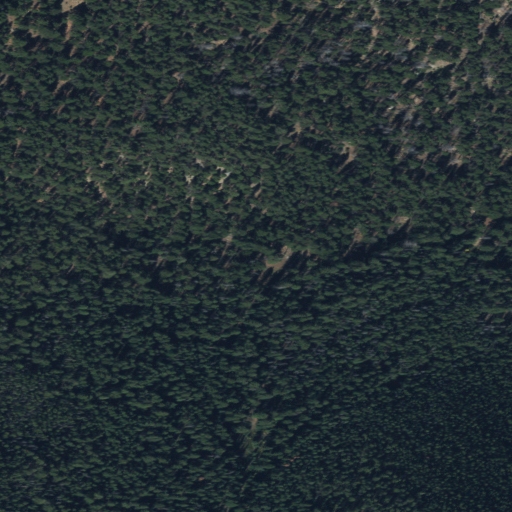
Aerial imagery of valley in Montana named Bear Gulch containing only evergreen forest